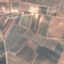
Land use / land cover: PermanentCrop